Question: I have the following query which gets the newest message received for each user ("inbox" query) :
'''
select SQL_NO_CACHE msg.*, msg.id as msg_id, t2.count_msgs, usr.gender, usr.id,
msg.senderid as refuid from mailbox msg
inner join (select senderid,max(id) as last_msg_id,count(id) as count_msgs from mailbox where recipientid='893720' and owner='893720' and folder='inbox' group by senderid) t2 on
t2.senderid = msg.senderid and t2.last_msg_id = msg.id
left join user usr on usr.id = msg.senderid
where recipientid = '893720' order by msg.sendtime desc;
'''
I currently have an index on mailbox (owner,folder,senderid). Explain output :

any assistance greatly appreciated.
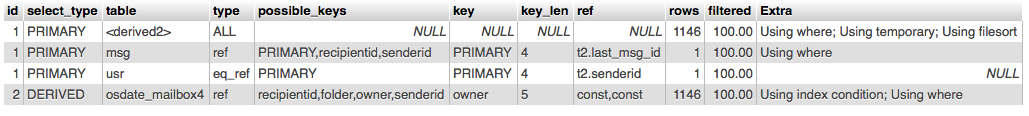
Answer: This is your query:
'''
select SQL_NO_CACHE msg.*, msg.id as msg_id, t2.count_msgs, usr.gender, usr.id,
msg.senderid as refuid
from mailbox msg inner join
(select senderid, max(id) as last_msg_id, count(id) as count_msgs
from mailbox
where recipientid = '893720' and owner = '893720' and folder = 'inbox'
group by senderid
) t2
on t2.senderid = msg.senderid and t2.last_msg_id = msg.id left join
user usr
on usr.id = msg.senderid
where msg.recipientid = '893720'
order by msg.sendtime desc;
'''
The best indexes for this version of the query are: 'mailbox(recipientid, owner, folder, senderid, id)', mailbox(senderid, id)', and'user(id)'.
The first index is a covering index for the subquery (meaning it contains the columns). The keys are ordered by the 'where' clause. The second and third are needed for the 'join's. The third probably already exists.
Note if the 'recipientid' and 'owner' are really numbers, then don't use single quotes for the values. Sometimes, using the wrong types can confuse SQL optimizers.